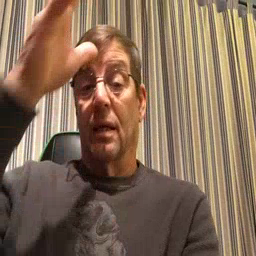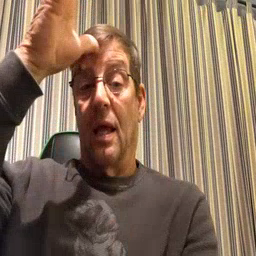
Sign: dad